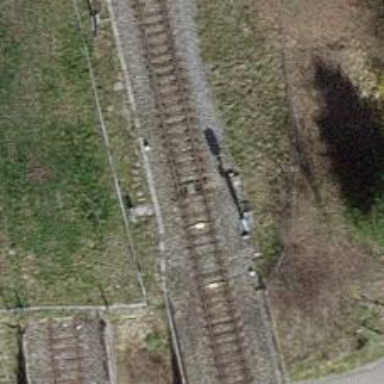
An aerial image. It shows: Railway switch.